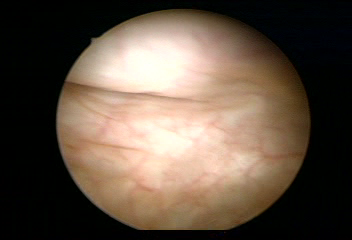
Modality: WLC
Class: Normal mucosa
Bladder cancer association: No